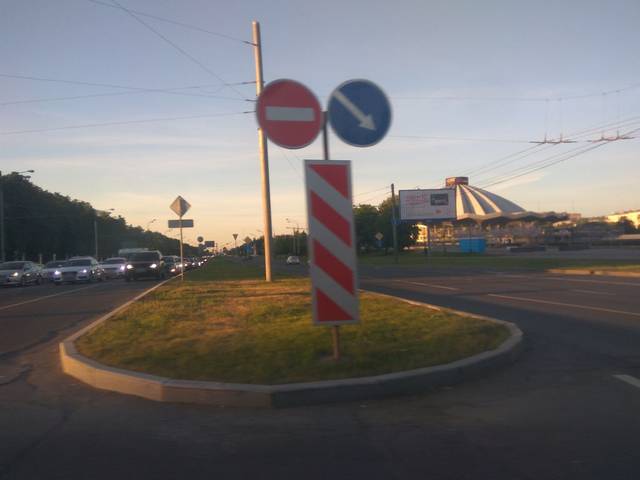
Region: Russia
Coordinates: 55.693, 37.536